Question: I've this HighCharts:
'''
$('#container').highcharts({
chart: {
type: 'scatter'
},
title: {
text: 'Title'
},
plotOptions: {
scatter: {
dataLabels: {
enabled: true,
formatter: function() {
return this.point.value;
}
}
}
},
series: [
{
name: 'Points',
data: [
{ x: 10, y: 25, value: 96.1 },
{ x: 50, y: 25, value: 96.3 },
{ x: 10, y: 50, value: 96.0 },
{ x: 50, y: 50, value: 96.3 },
{ x: 90, y: 50, value: 96.4 },
{ x: 100, y: 50, value: 96.5 },
{ x: 10, y: 100, value: 96.1 },
{ x: 50, y: 100, value: 96.3 },
{ x: 100, y: 100, value: 96.6 }
]
}
]
});
'''
I would like to mark the 90/100 point with a dashed line. How can I do that?

See <URL>.
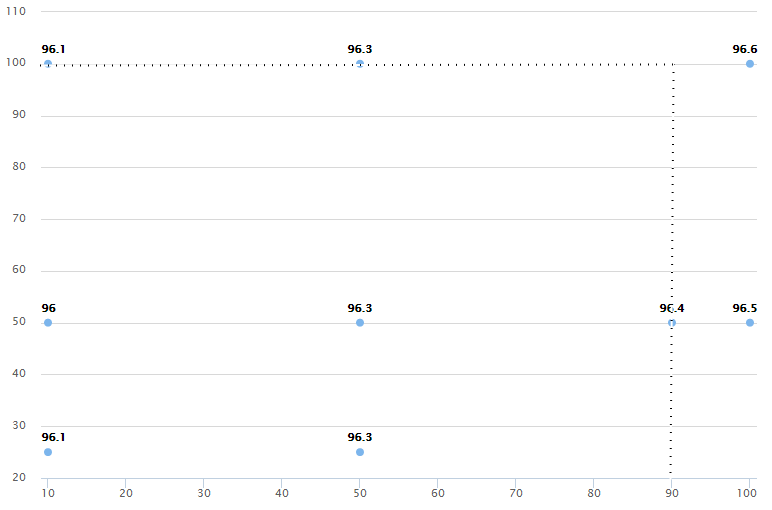
Answer: I would use <URL>
'''
{
data: [
[90, 20],
[90, 100],
[10, 100]
],
lineWidth: 2,
dashStyle: 'Dash',
lineColor: 'black',
type: 'scatter',
marker: {
enabled: false
},
showInLegend: false,
enableMouseTracking: false
}
'''
Only limitation now is to set 'minPadding: 0' for both Axes.